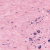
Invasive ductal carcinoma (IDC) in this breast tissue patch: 0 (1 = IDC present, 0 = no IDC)